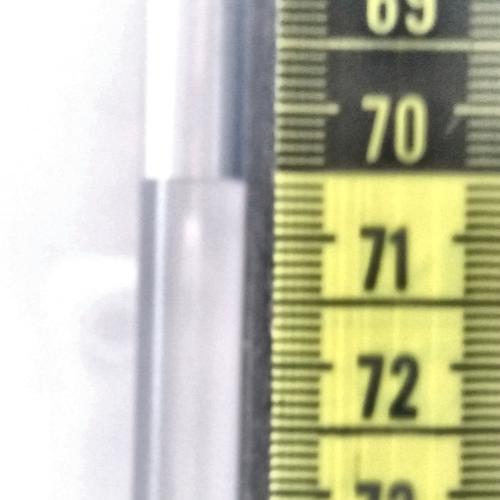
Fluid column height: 70.6 cm